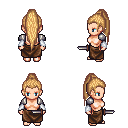
a pixel art fantasy rpg character, female body template, human, light skin, steel arm armor, robe skirt, light blonde extra-long topknot hairstyle, white cloth bracers, dagger, four views (front, back, left, right), 2x2 character sprite sheet, small pixel art, hard edges, no anti-aliasing